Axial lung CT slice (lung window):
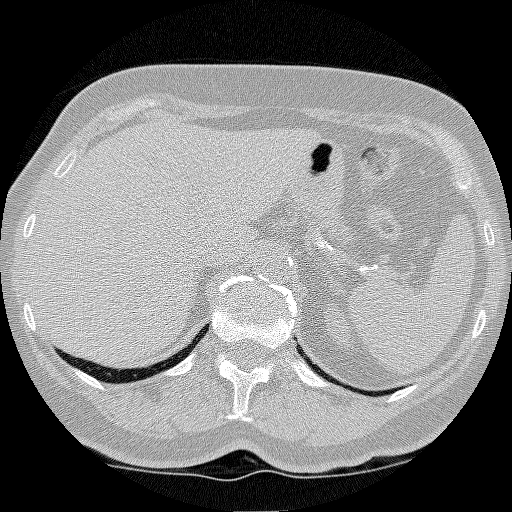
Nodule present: no